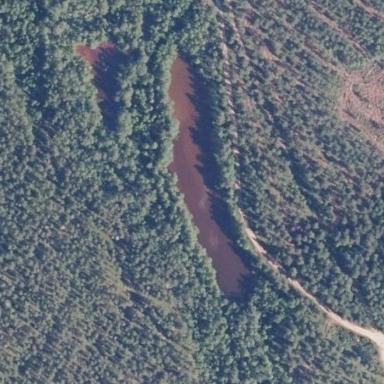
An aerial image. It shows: Reservoir.